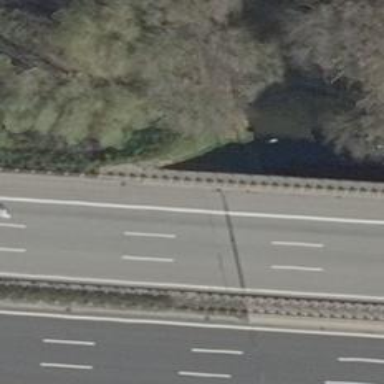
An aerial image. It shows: Motorway bridge with asphalt surface.